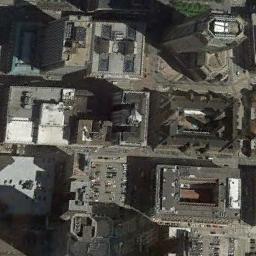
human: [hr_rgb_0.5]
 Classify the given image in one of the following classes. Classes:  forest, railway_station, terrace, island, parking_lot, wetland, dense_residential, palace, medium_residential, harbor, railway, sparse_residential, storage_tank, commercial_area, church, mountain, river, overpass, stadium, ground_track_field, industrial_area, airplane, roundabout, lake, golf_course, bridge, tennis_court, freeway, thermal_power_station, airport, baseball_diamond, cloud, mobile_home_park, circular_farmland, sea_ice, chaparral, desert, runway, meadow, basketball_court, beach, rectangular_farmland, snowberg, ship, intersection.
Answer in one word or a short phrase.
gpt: commercial_area